Field crop: maize
Growth stage: 2
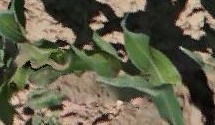
Species: maize